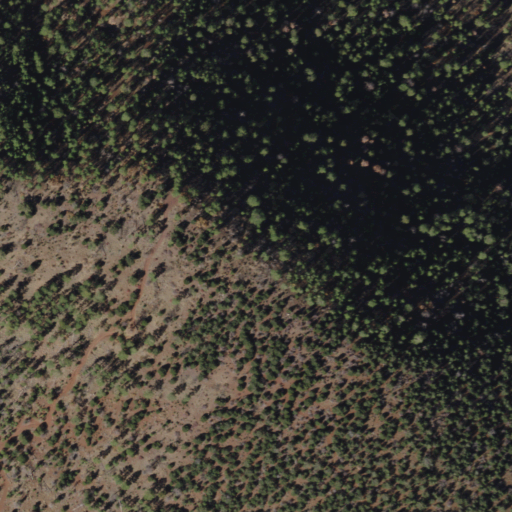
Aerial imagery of mountain in Arizona named Doyle Mountain containing only evergreen forest